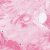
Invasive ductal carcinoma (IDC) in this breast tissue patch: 0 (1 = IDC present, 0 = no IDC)